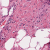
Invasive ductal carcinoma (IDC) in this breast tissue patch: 0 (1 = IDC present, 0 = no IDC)